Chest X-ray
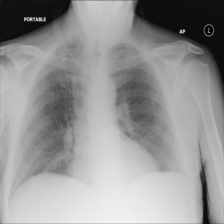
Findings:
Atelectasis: negative
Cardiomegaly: negative
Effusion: negative
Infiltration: negative
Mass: negative
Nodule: negative
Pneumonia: negative
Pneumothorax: negative
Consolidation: negative
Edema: negative
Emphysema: negative
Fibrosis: negative
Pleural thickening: negative
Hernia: negative